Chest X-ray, PA view. Patient: 14 years old, sex M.
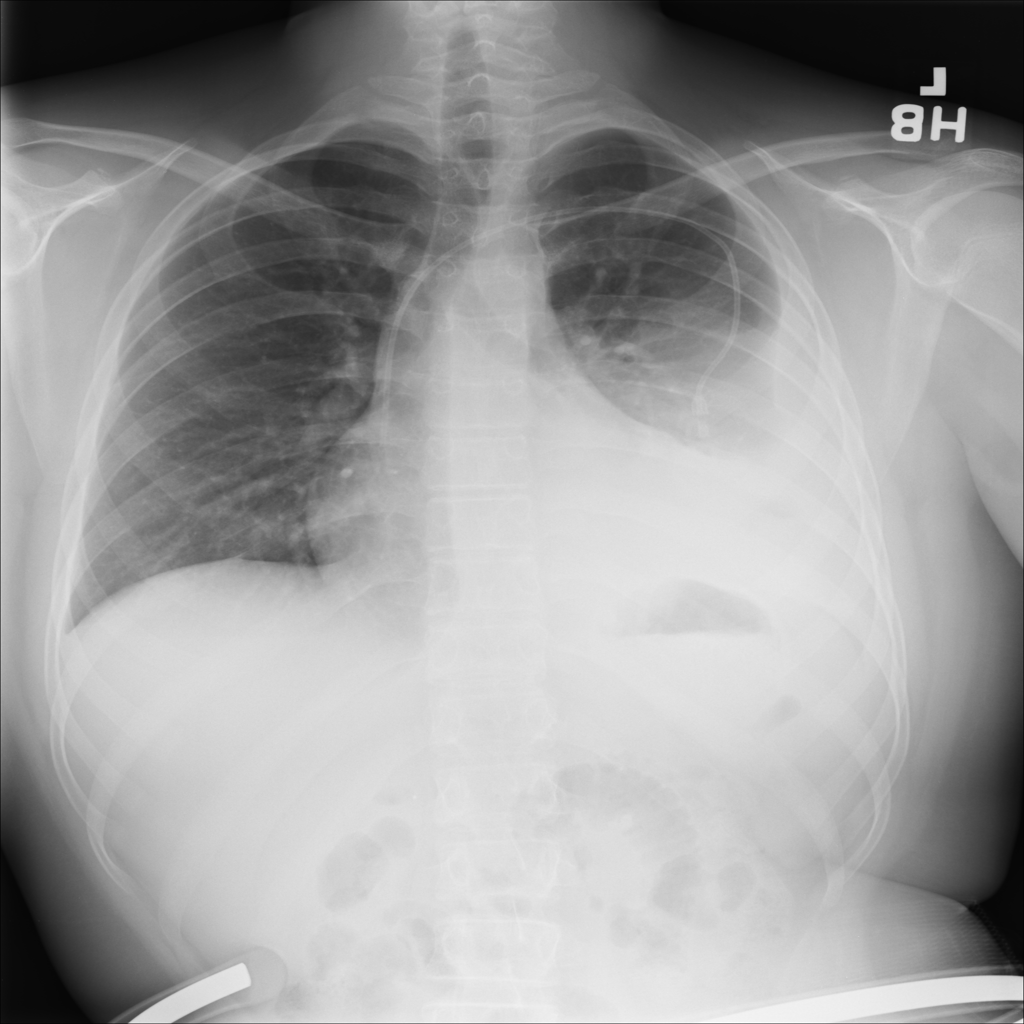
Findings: Effusion